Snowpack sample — Buffalo Mountain, Silverthorne, Colorado, USA (1/25/25, 10:11 AM MST)
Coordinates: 39.6222, -106.1139
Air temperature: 22 °F
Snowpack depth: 110 cm
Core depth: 10 cm
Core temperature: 46.4 °F
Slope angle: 12°, slope face: 102°
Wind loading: high
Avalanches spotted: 0
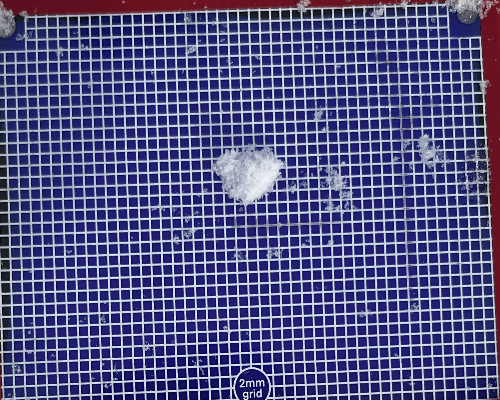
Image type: profile
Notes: No avalanches nearby, collected on the outskirts of a fire break 15 meters from the treeline, on way to Buffalo and Red Mountain